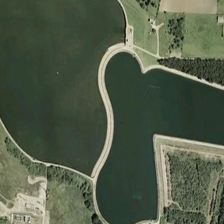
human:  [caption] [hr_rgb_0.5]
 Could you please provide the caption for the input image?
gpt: many green trees are around two separated ponds .

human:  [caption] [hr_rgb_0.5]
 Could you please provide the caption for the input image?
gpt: many green trees are around two separated ponds .

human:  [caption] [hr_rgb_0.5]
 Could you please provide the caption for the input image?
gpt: many green trees are around two separated ponds .

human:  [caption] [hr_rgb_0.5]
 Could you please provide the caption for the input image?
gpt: many green trees are around two separated ponds .

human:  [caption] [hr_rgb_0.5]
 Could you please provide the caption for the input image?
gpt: many green trees are around two separated ponds .